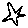
Label: star